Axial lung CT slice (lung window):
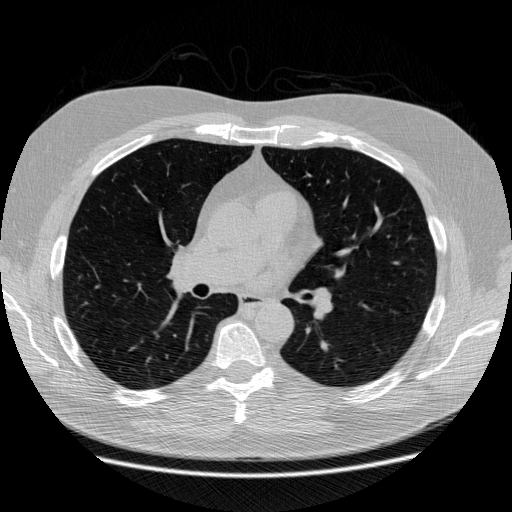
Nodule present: no